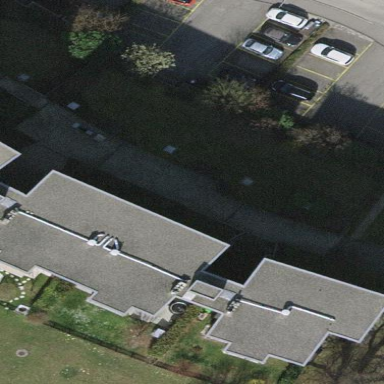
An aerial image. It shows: Image showing building with apartments.